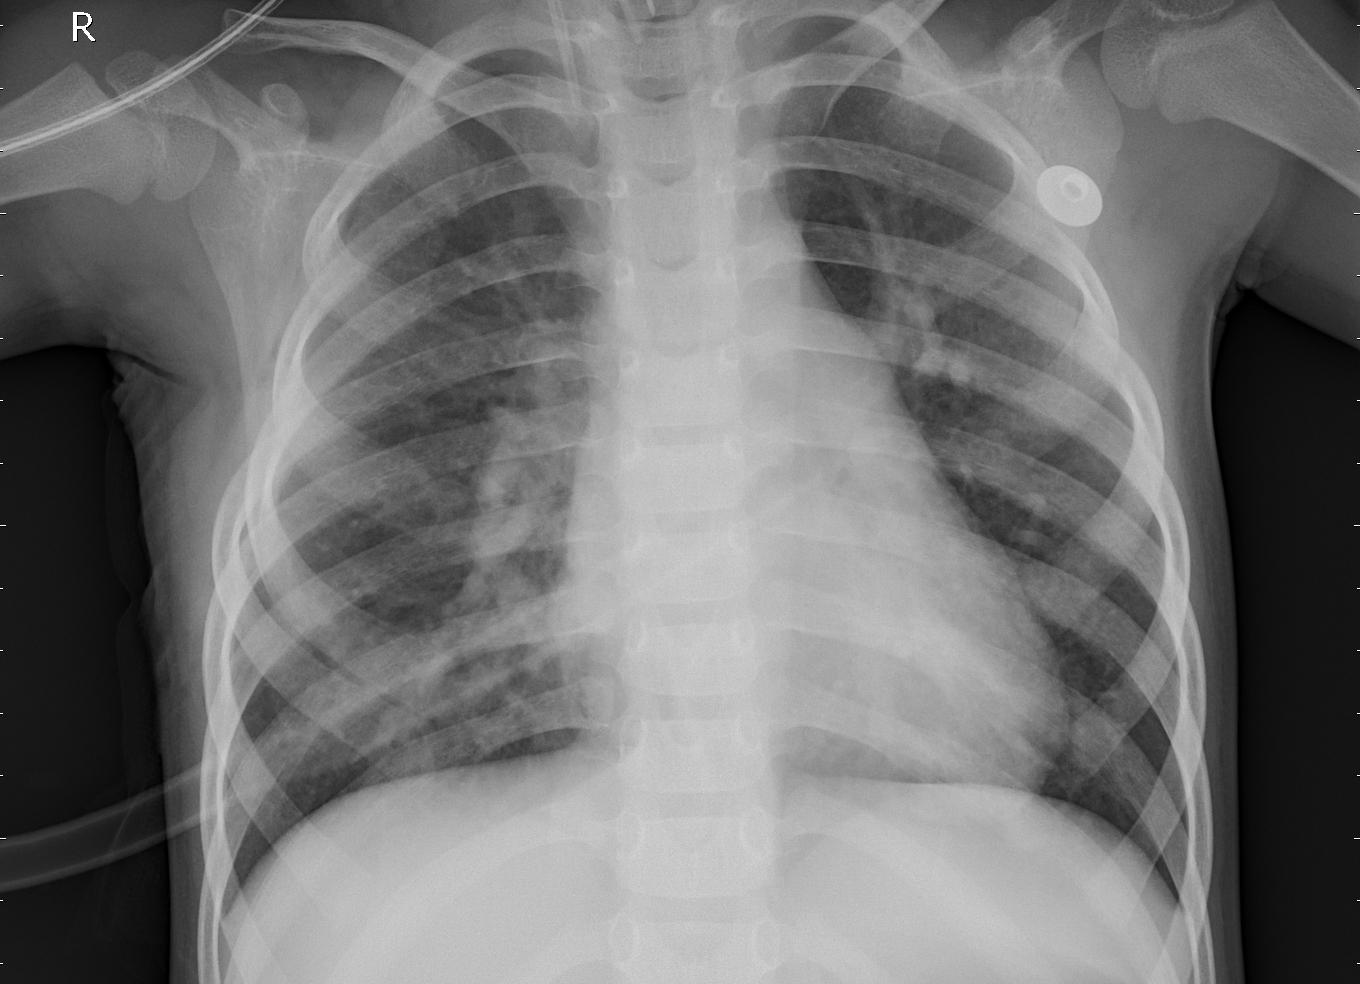
Diagnosis: PNEUMONIA